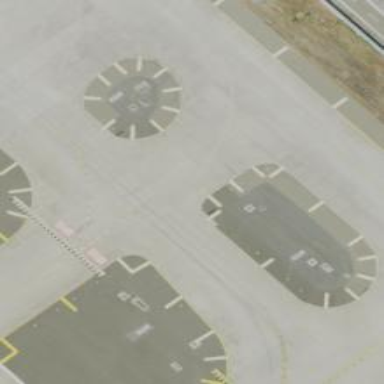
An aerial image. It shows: View of taxiway at the airport.